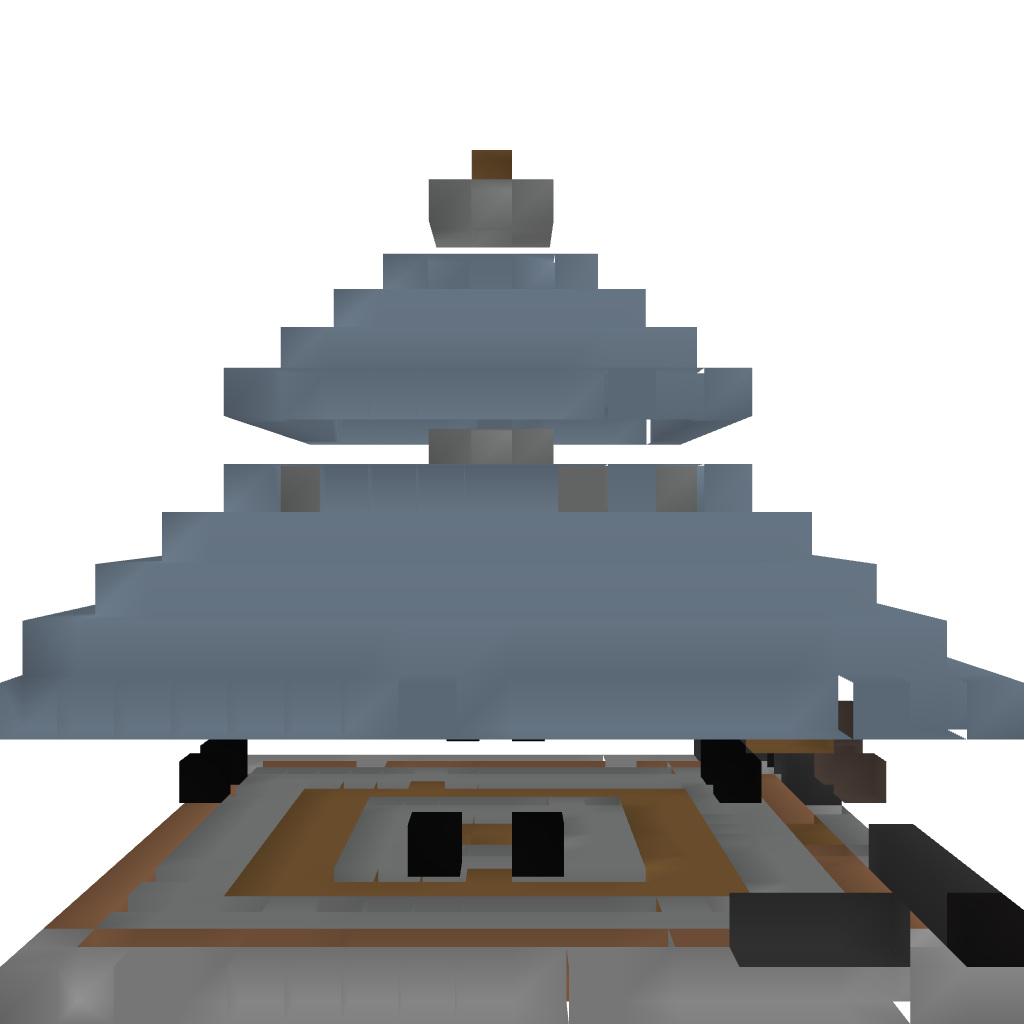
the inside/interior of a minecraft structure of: Medieval Style House III